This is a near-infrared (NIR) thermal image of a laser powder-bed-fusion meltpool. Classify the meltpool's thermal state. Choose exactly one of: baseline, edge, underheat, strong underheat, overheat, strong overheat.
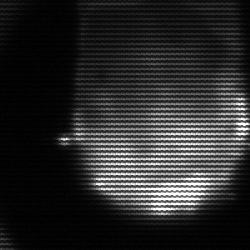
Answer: edge